Aerial crown-view tile of a tropical tree (Barro Colorado Island, Panama), acquired 20250915:
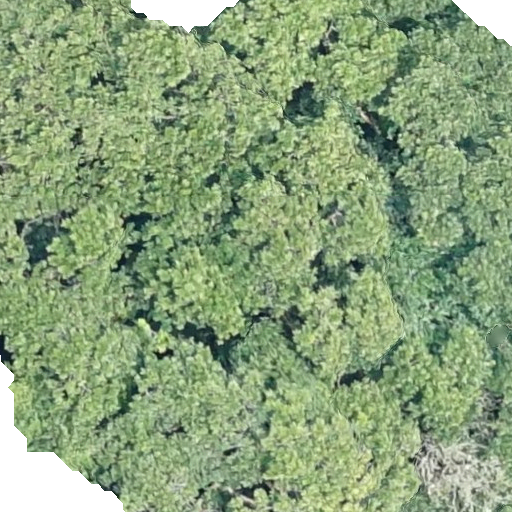
Species: Anacardium excelsum
GBIF accepted scientific name: Anacardium excelsum
Crown area: 553.087 m²